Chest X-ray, PA view. Patient: 47 years old, sex F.
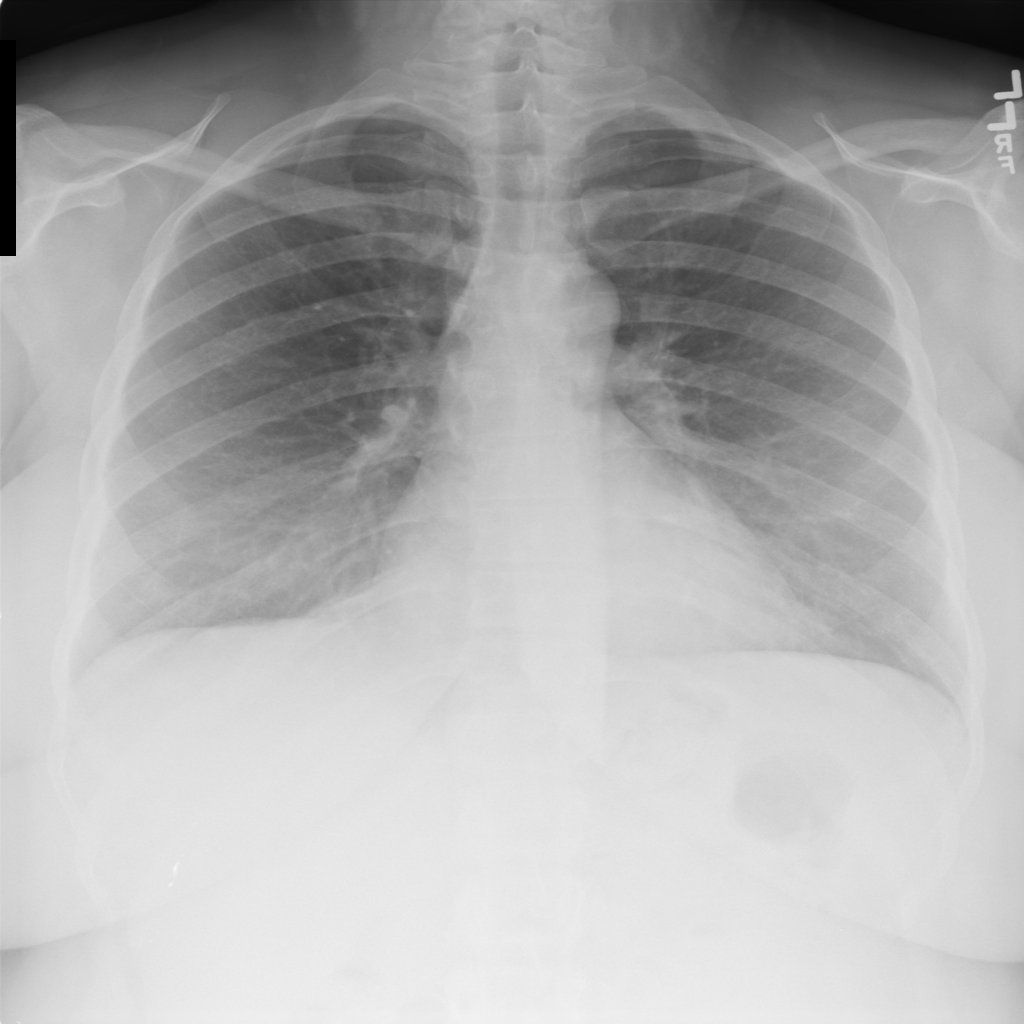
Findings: No Finding